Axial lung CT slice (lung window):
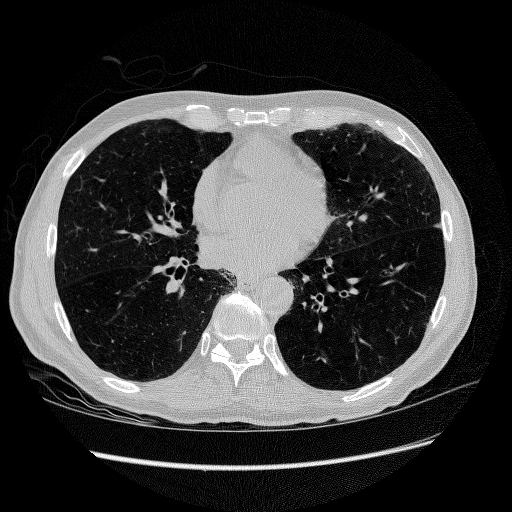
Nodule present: no